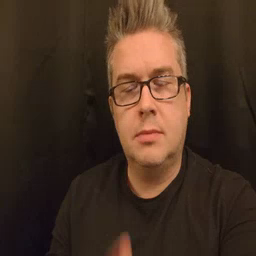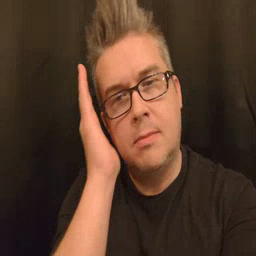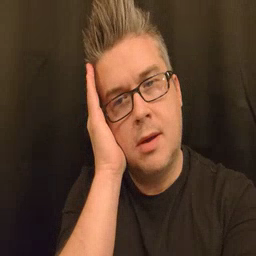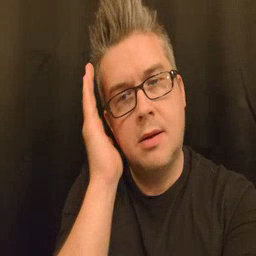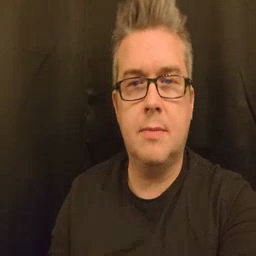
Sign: bed